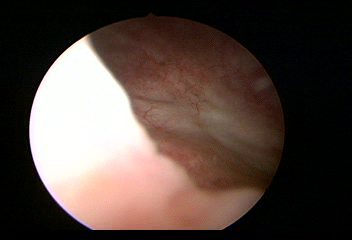
Modality: WLC
Class: Normal mucosa
Bladder cancer association: No